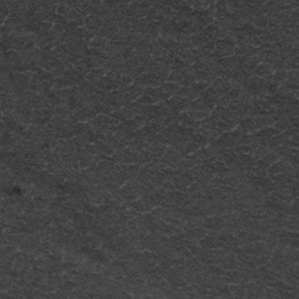
Label: frost